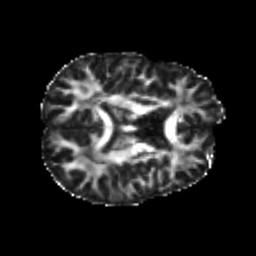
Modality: FA
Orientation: axial
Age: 20
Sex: male
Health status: healthy
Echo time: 0.074 s